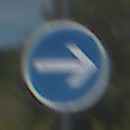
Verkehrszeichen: VorgeschriebeneFahrtrichtungHierRechts
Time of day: Midday
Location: Outdoor (Special)
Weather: PartlyCloudy
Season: NotSpecified
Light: Natural